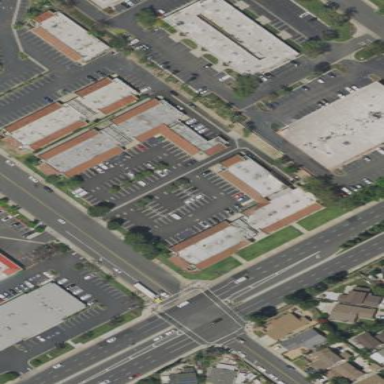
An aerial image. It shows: Commercial area.